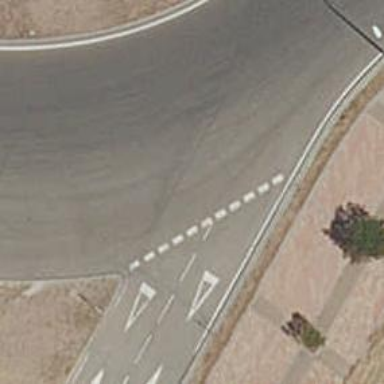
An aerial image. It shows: Road with "give way" sign.